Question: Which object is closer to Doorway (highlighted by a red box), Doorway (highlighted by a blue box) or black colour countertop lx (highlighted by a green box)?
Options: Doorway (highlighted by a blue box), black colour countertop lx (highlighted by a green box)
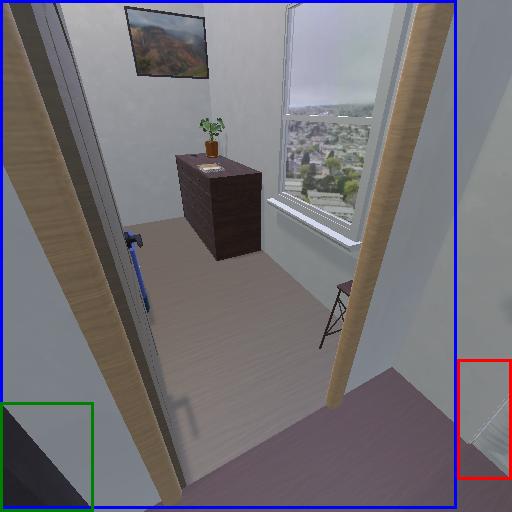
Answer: Doorway (highlighted by a blue box)